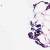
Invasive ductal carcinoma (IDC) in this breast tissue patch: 0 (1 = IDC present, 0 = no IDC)